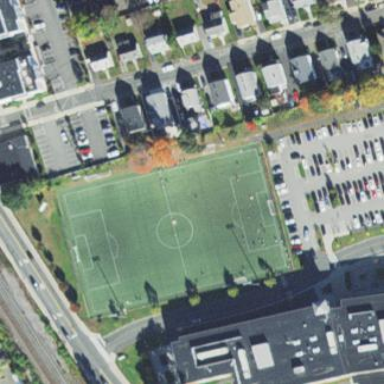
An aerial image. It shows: Soccer pitch for outdoor sports and leisure activities.